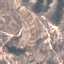
Label: HerbaceousVegetation